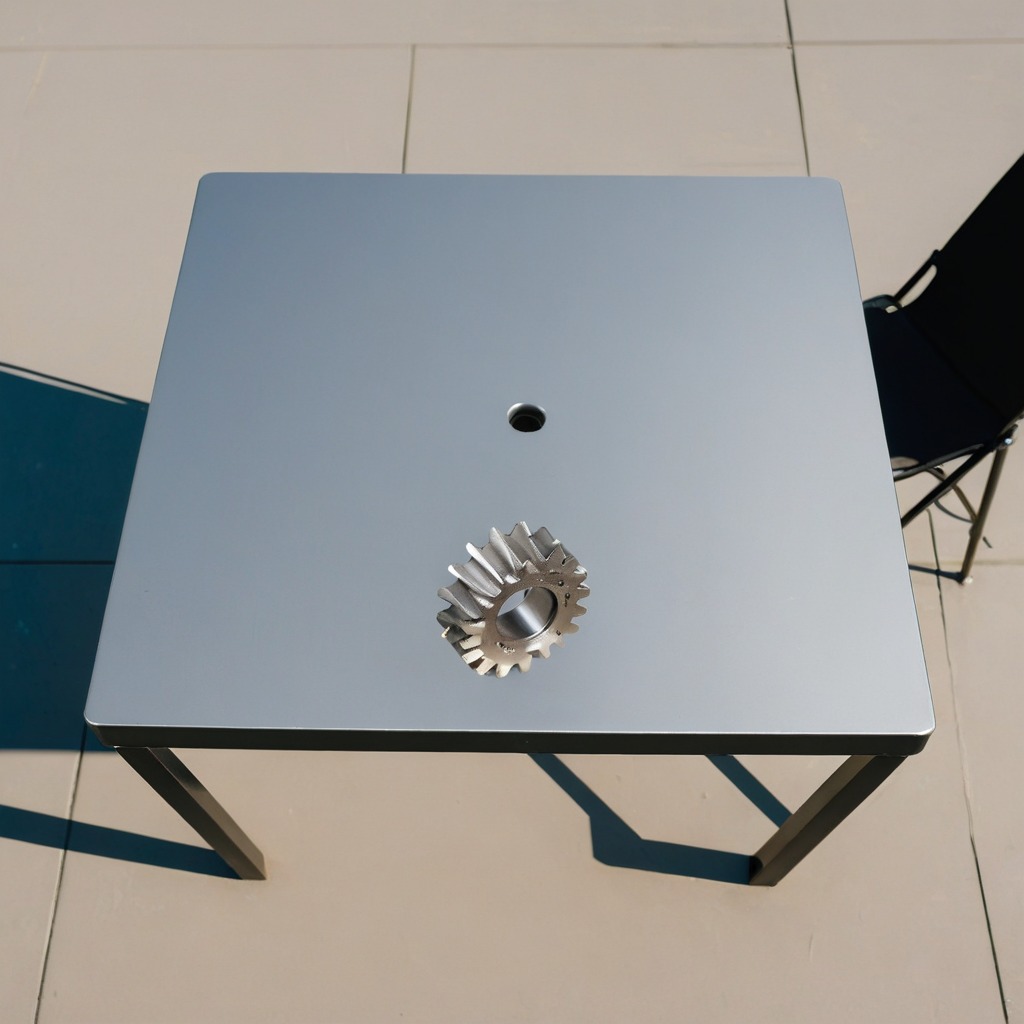
A steel gear with teeth is lying on the table in the afternoon light.